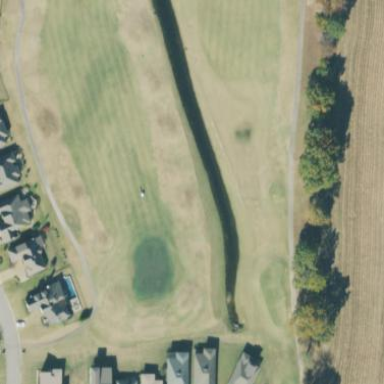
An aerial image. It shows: Scenic view of water hazard on golf course. The natural water feature adds beauty to the landscape.